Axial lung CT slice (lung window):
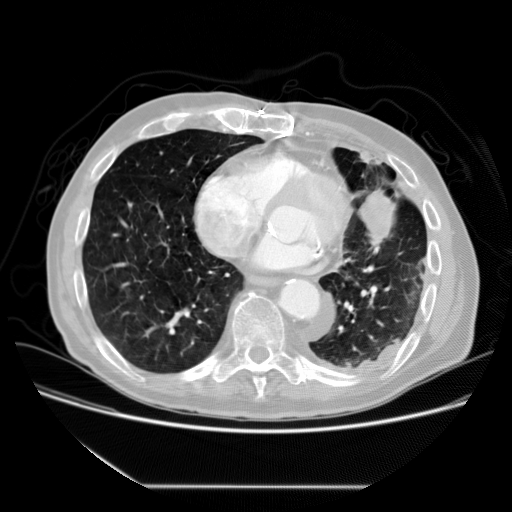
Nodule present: no